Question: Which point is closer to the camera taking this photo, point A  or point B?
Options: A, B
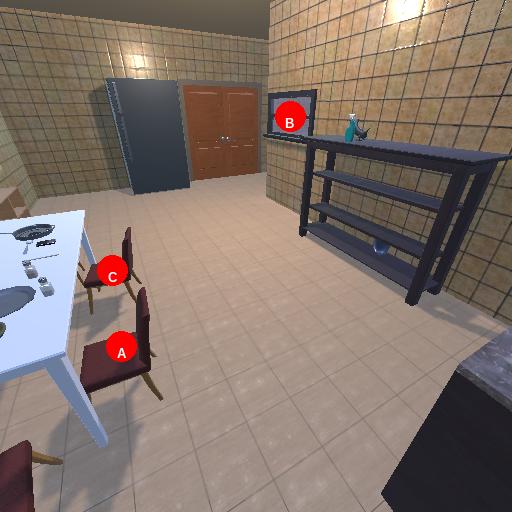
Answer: A